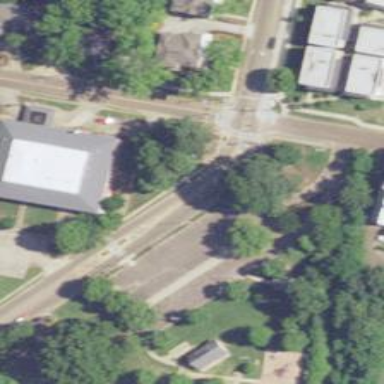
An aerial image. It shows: Marked crossing on the road.